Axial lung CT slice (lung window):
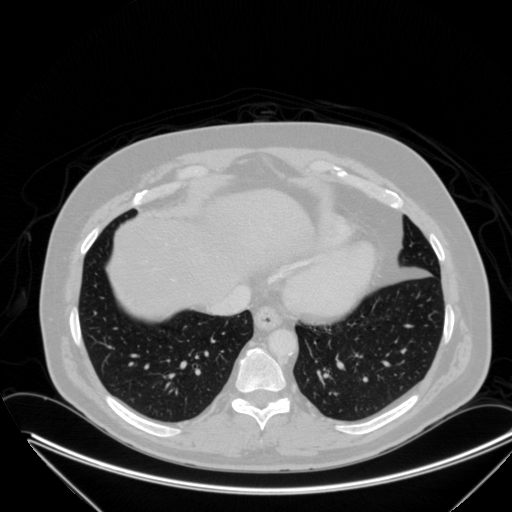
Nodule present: no